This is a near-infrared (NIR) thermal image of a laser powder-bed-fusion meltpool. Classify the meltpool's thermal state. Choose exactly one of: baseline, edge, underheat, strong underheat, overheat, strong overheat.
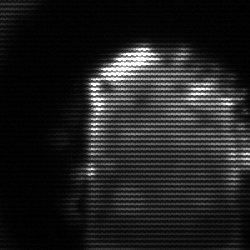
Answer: baseline